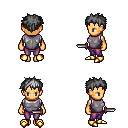
a pixel art fantasy rpg character, female body template, human, tanned skin, steel chest armor, magenta pants, gray bedhead hairstyle, gold boots, dagger, four views (front, back, left, right), 2x2 character sprite sheet, small pixel art, hard edges, no anti-aliasing